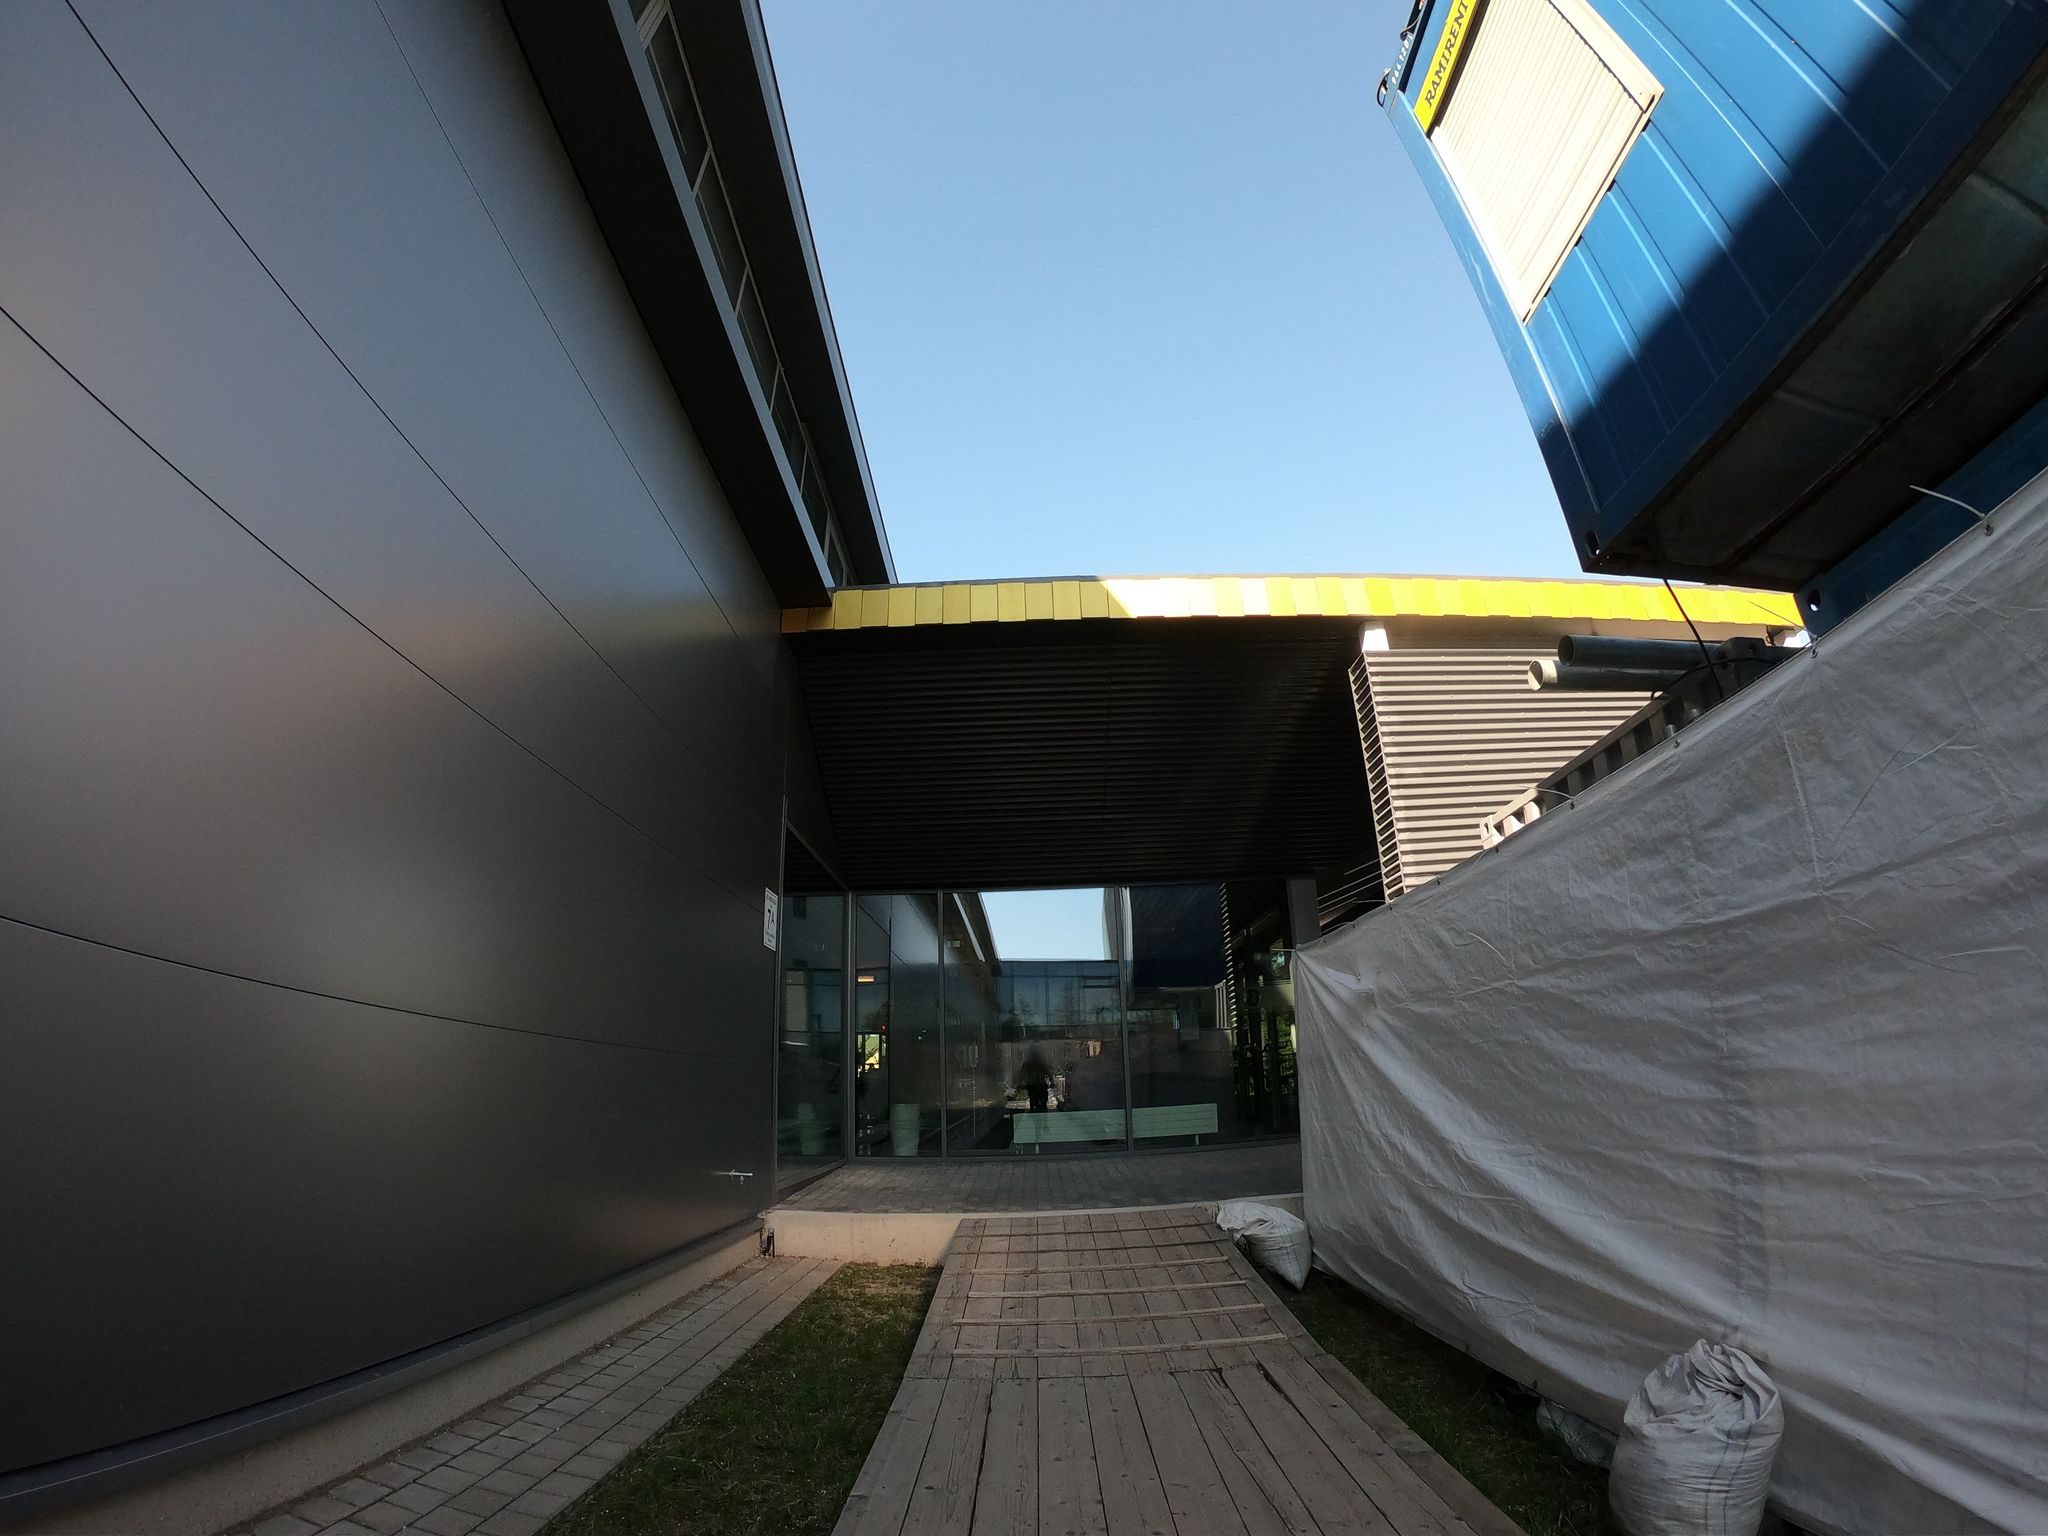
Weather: clear
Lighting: day
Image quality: good
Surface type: cycling surface
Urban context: rural cluster
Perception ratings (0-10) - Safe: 1.39, Lively: 5.74, Beautiful: 5.45, Boring: 5.17, Depressing: 2.79, Wealthy: 5.01